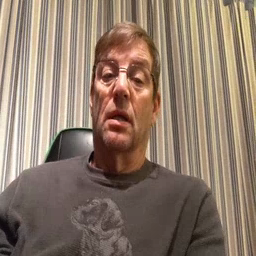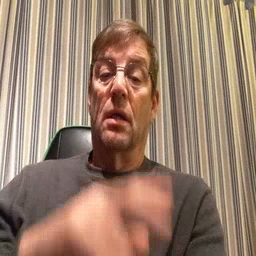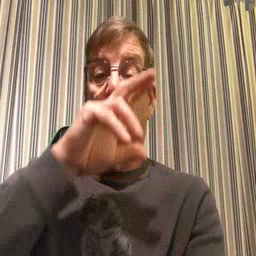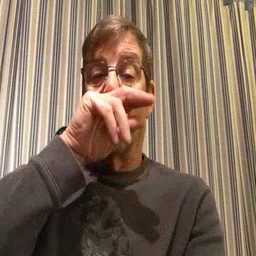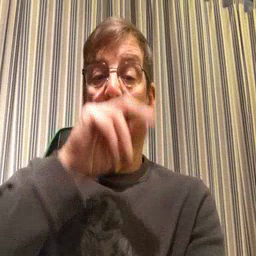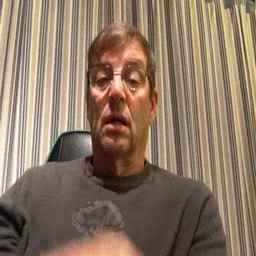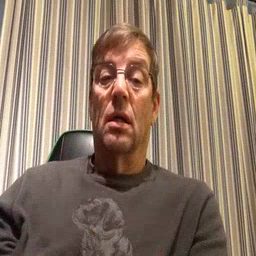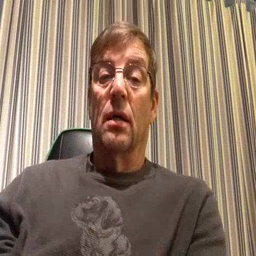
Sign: duck